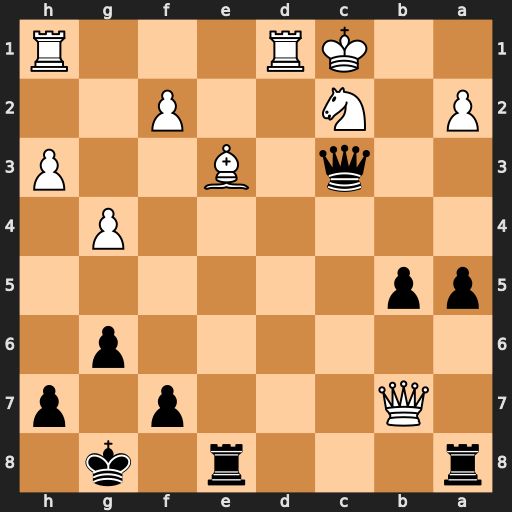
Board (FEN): r3r1k1/1Q3p1p/6p1/pp6/6P1/2q1B2P/P1N2P2/2KR3R
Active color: b
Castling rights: -
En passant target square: -
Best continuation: Rac8 Qxc8 Rxc8 Kb1 Qxc2+